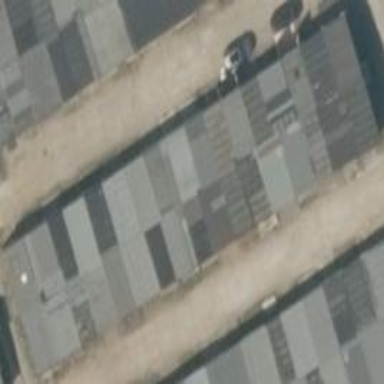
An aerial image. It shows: Group of garages.